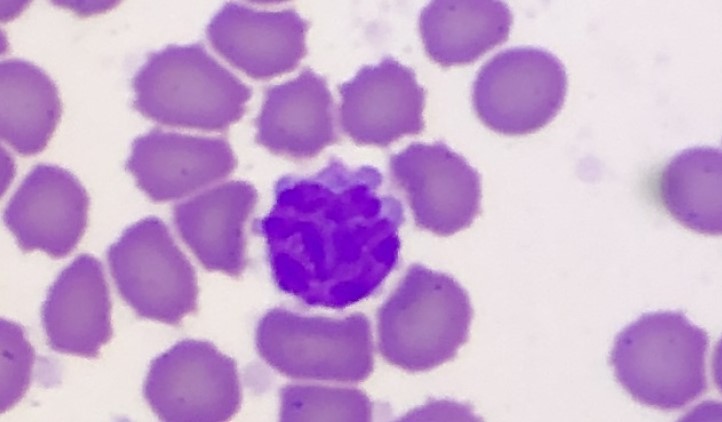
White blood cell type: Lymphocyte